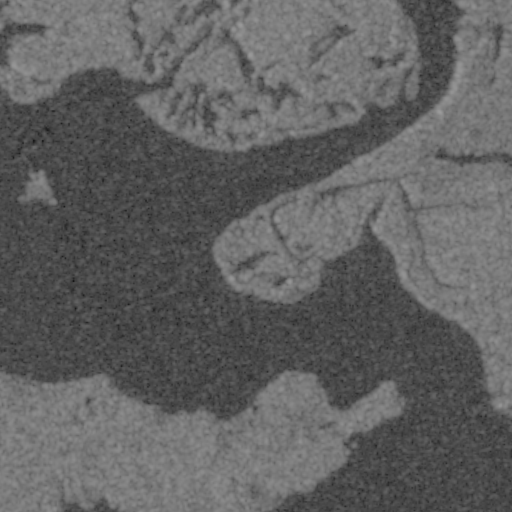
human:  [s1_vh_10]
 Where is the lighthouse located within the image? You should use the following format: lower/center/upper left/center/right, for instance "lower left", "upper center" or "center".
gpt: The lighthouse is located in the lower right of the image.
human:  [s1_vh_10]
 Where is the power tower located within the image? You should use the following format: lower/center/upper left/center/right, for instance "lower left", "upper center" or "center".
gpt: The power tower is located in the upper right of the image.
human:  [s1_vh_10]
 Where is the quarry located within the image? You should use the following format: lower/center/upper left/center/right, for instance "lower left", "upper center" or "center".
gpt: There is no quarry in the image.

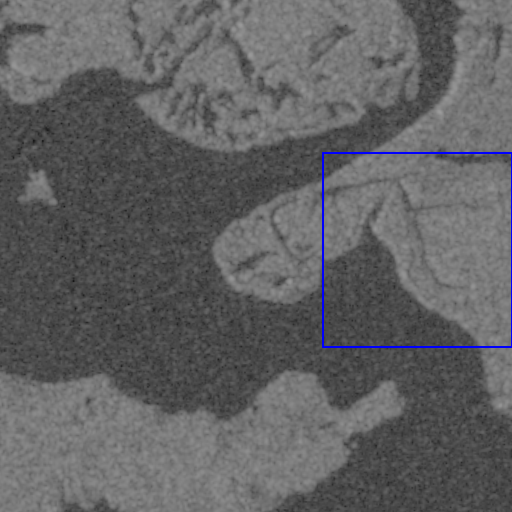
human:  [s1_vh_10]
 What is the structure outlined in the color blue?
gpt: The structure outlined in blue is a quarry.
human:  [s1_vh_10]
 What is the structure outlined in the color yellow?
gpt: There is no yellow outline.